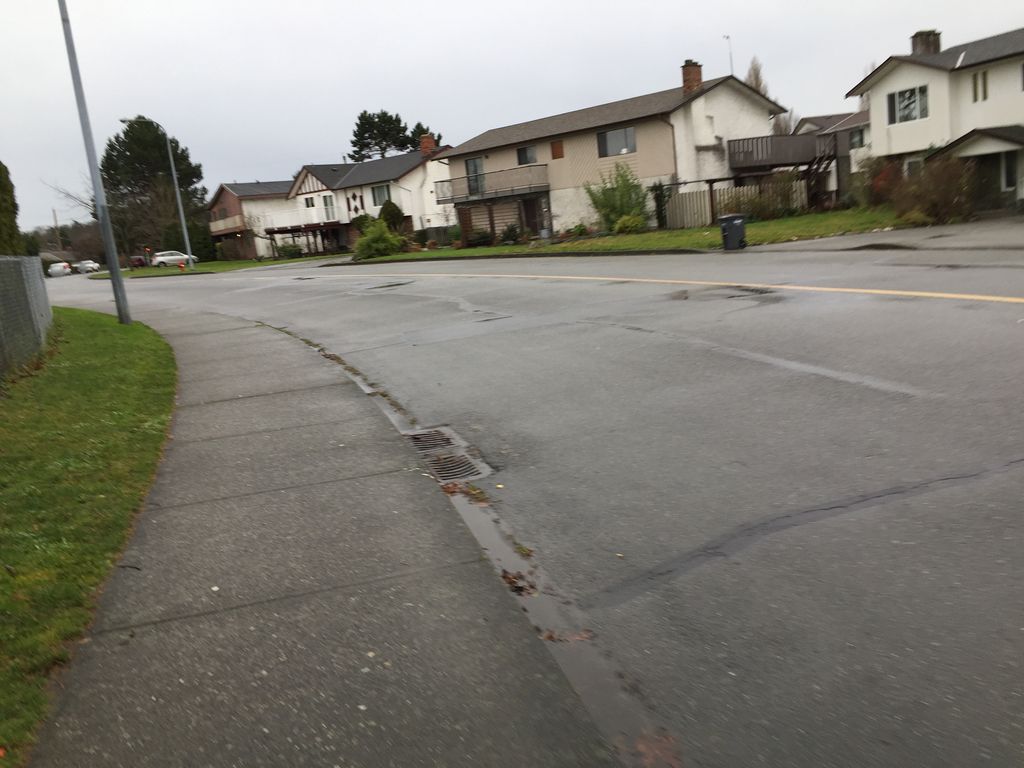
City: victoria